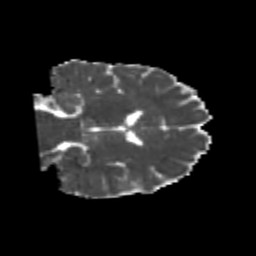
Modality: MD
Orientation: coronal
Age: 20
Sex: male
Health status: healthy
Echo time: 0.074 s